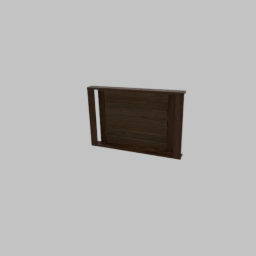
Label: tools